Field crop: maize
Growth stage: 2
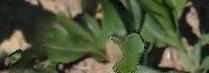
Species: maize